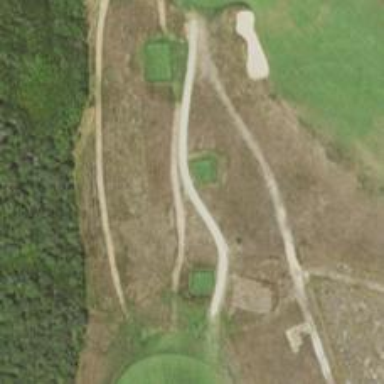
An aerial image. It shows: Pathway for golfing.